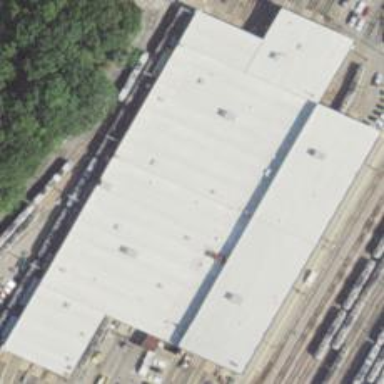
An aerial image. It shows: Transportation building in industrial depot with white roof.